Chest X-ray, AP view. Patient: 47 years old, sex M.
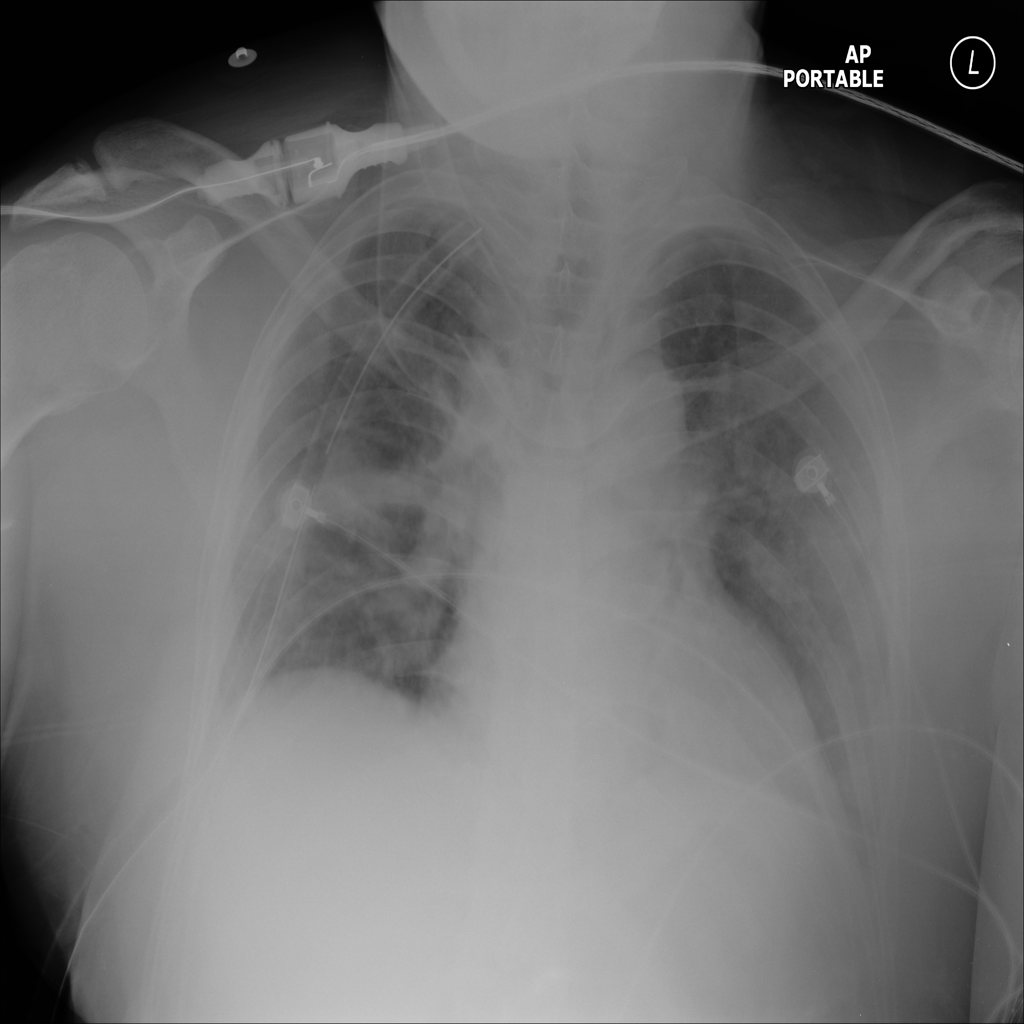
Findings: No Finding